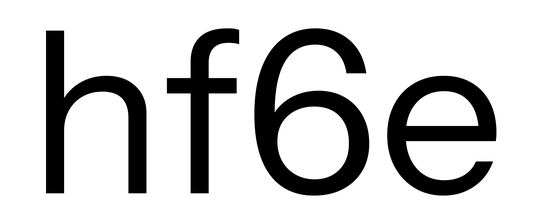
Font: InstrumentSans_Regular